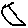
Label: moon